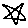
Label: star